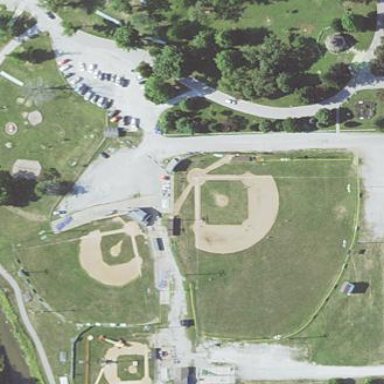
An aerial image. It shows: Baseball pitch for leisure and sports activities.